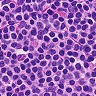
Metastatic tissue present: no